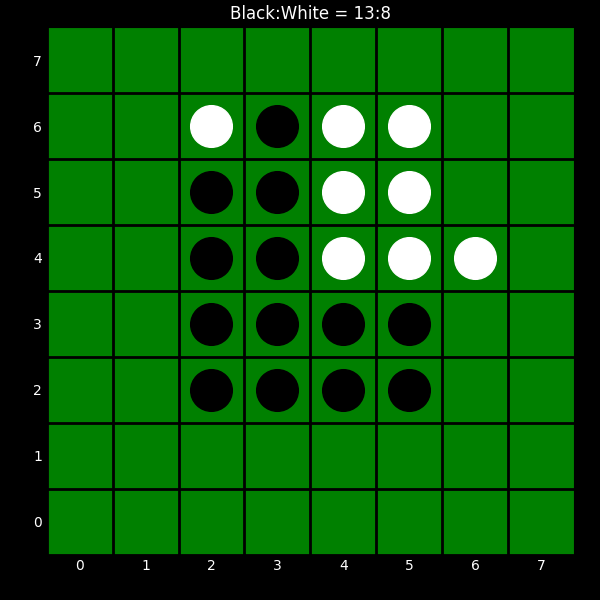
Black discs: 13
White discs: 8